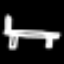
Label: bed